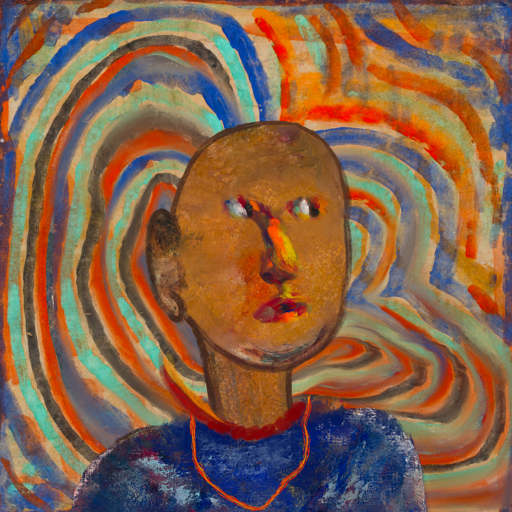
Background: Sisters, Head And Neck Side: Pipe, Face Side: An_Impression, Bust: Irani, Hair Side: Blank, Head Accessory: Blank, Second Necklace: Gypsy_Mother_2, Necklace: Pipe, Baby: Blank